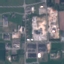
Label: Industrial